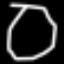
Label: octagon